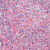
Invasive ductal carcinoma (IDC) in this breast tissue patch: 1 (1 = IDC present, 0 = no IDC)